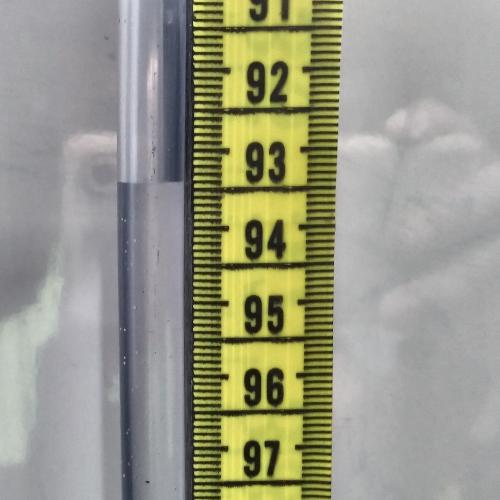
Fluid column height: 93.4 cm